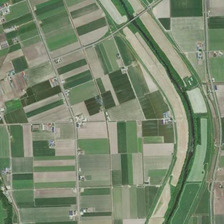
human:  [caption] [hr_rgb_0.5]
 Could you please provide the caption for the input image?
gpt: many pieces of farmlands and several buildings are in two sides of a river .

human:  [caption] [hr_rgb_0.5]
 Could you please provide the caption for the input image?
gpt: many pieces of farmlands and several buildings are in two sides of a river .

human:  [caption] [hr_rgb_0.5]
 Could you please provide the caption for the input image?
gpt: many pieces of farmlands and several buildings are in two sides of a river .

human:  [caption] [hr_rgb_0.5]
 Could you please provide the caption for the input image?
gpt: many pieces of farmlands and several buildings are in two sides of a river .

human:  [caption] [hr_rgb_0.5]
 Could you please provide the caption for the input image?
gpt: many pieces of farmlands and several buildings are in two sides of a river .